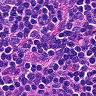
Metastatic tissue present: no